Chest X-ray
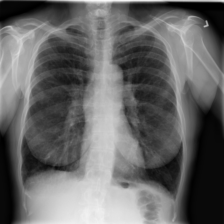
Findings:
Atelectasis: negative
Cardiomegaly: negative
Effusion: negative
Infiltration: negative
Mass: negative
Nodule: negative
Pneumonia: negative
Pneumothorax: negative
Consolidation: negative
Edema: negative
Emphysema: negative
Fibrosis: negative
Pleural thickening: negative
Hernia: negative